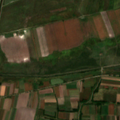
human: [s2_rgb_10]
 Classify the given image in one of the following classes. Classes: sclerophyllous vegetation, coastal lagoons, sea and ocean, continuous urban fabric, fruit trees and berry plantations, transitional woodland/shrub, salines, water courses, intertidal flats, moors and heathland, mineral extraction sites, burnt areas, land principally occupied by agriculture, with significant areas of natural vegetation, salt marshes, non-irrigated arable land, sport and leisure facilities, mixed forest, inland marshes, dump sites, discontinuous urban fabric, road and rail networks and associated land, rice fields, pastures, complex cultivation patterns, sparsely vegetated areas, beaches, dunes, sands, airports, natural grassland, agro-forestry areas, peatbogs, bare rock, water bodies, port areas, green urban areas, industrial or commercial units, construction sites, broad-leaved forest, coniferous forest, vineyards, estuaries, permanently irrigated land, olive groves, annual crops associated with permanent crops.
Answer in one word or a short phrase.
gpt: discontinuous urban fabric, non-irrigated arable land, pastures, complex cultivation patterns, inland marshes